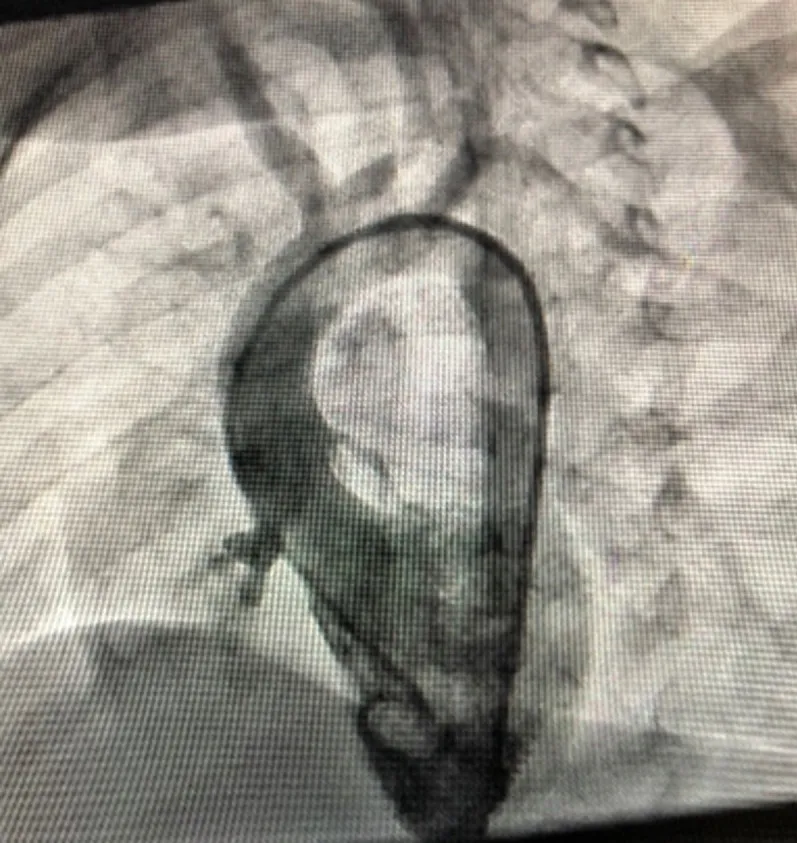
left ventriculogram.
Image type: radiology (x_ray)